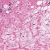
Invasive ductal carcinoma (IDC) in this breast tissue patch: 0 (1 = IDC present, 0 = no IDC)